Question: I have a repeater like this
'''
<ul>
<li>
<div class="product">
<a href="#" class="info">
<table class="holder">
<asp:Repeater ID="repContent" runat="server">
<HeaderTemplate></HeaderTemplate>
<ItemTemplate>
<%# (Container.ItemIndex + 4) % 4 == 0 ? "<tr>" : string.Empty %>
<td>
<img src='<%#"/productimages/main/" + Eval("PhotoName").ToString().Trim() %>' alt="No Image" />
<span class="book-name"><%#Eval("ProductName") %></span>
<span class="author">by <%#Eval("CompanyName") %></span>
<span class="description"><%#Eval("Description") %></span>
</td>
<%# (Container.ItemIndex + 4) % 4 == 3 ? "</tr>" : string.Empty %>
</ItemTemplate>
<FooterTemplate></FooterTemplate>
</asp:Repeater>
</table>
</a>
<a href="#" class="buy-btn">BUY NOW <span class="price"><span class="low">$</span>22<span class="high">00</span></span></a>
</div>
</li>
</ul>
'''
and it is appearing like this in browser

How can this content can be made to look properly set in proper rows and columns in repeater.
Please tell me what manipulation should i mad in my code please.
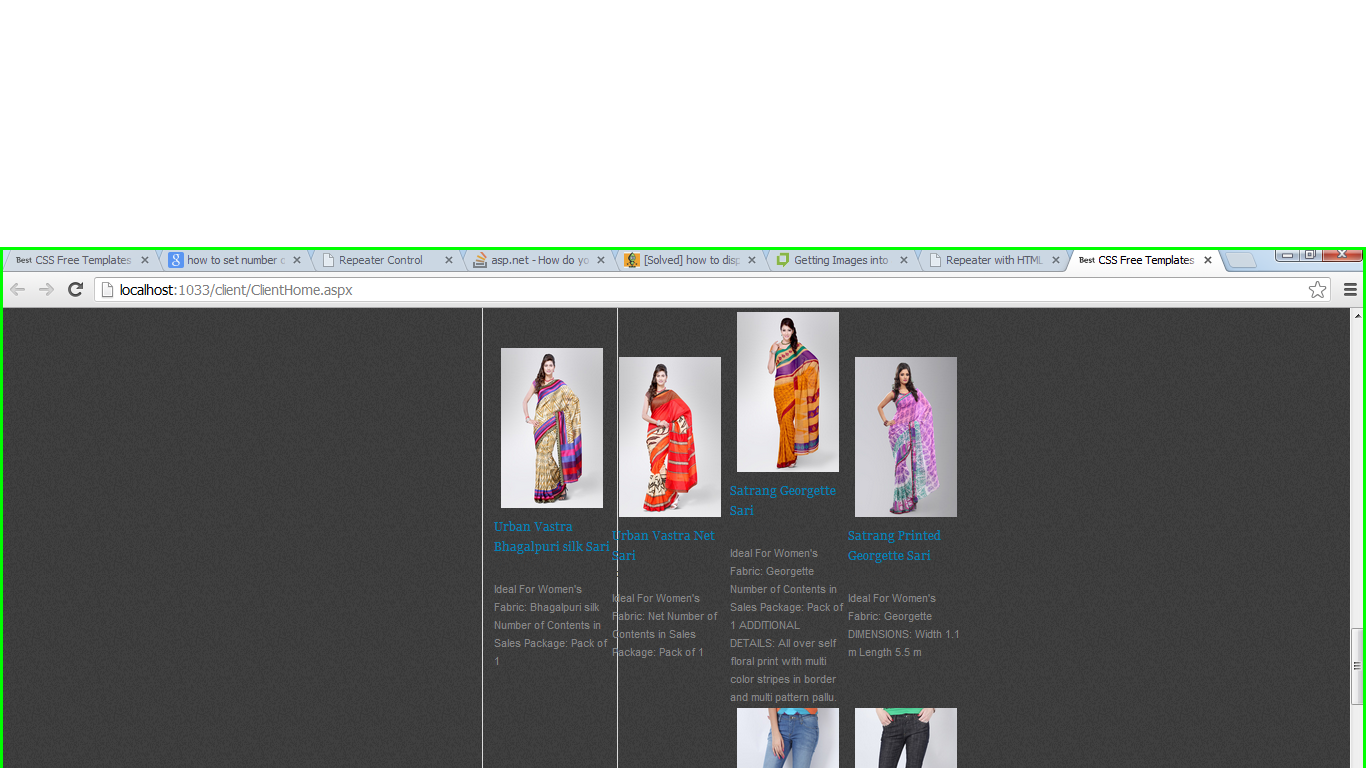
Answer: Ignoring the fact that this piece of HTML is totally invalid (ul -> li -> div -> -> ), try to set the cell vertical alignment to top ('<td valign="top">').
A good advice. Try to use CSS and rewrite this using just divs and make it valid.
'''
<ul>
<li>
<div class="product">
<a href="#" class="info">
<table class="holder">
<asp:Repeater ID="repContent" runat="server">
<ItemTemplate>
<%# (Container.ItemIndex + 4) % 4 == 0 ? "<tr>" : string.Empty %>
<td valign="top">
<img src='<%#"/productimages/main/" + Eval("PhotoName").ToString().Trim() %>' alt="No Image" />
<span class="book-name"><%#Eval("ProductName") %></span>
<span class="author">by <%#Eval("CompanyName") %></span>
<span class="description"><%#Eval("Description") %></span>
</td>
<%# (Container.ItemIndex + 4) % 4 == 3 ? "</tr>" : string.Empty %>
</ItemTemplate>
</asp:Repeater>
</table>
</a>
<a href="#" class="buy-btn">BUY NOW <span class="price"><span class="low">$</span>22<span class="high">00</span></span></a>
</div>
</li>
</ul>
'''